Question: I have the following scenario:
'''
<div class="parent" style="height:100%">
<div class="left" style="float:left" dynamic-height element-id="{{$index}}">
</div>
<div class="right" style="float:left">
<div>Element 1</div>
<div>Element 2</div>
</div>
</div>
'''
I'm trying that the left element will be at the same height as the .right or the .parent, i tried to add directive for that, with not much success, anyone have a better idea?
the directive:
'''
.directive('dynamicHeight', function() {
return {
compile: function compile(tElement, tAttrs, transclude) {
return {
post: function postLink(scope, elem, attrs) {
var element = "#discussion-element-"+ attrs.elementId;
var myEl = angular.element( document.querySelector( element) );
var height = myEl[0].offsetHeight;
element.height(height);
}
}
}
};
});
'''
Image that illustrate the issue:

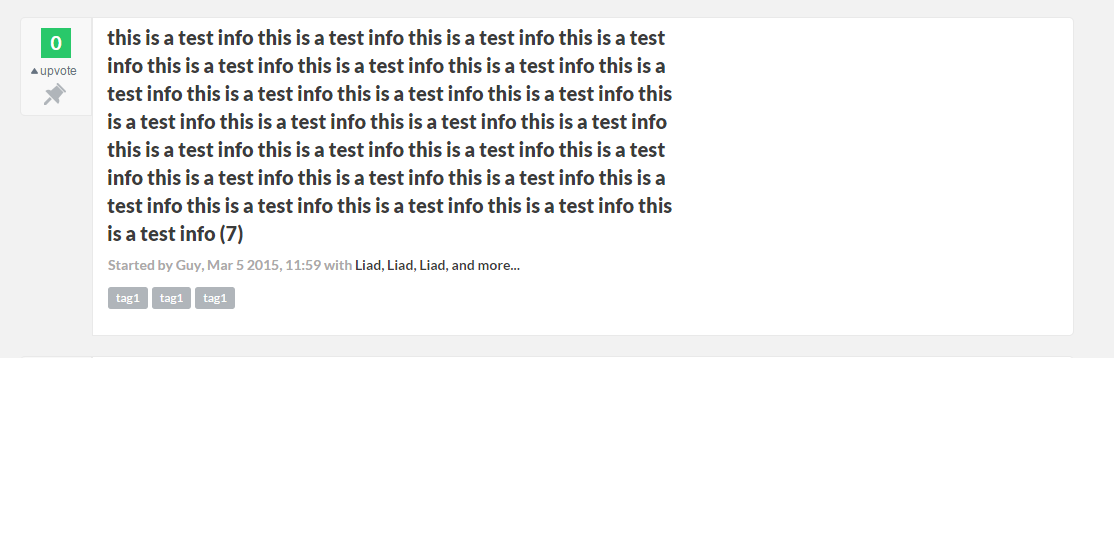
Answer: Try removing the 'float: left' style and applying these styles instead:
'''
.parent {
display: table;
}
.parent > * {
display: table-cell;
}
'''